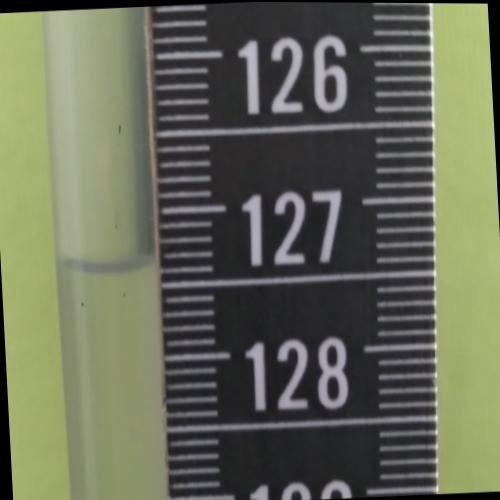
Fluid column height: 127.3 cm